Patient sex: M
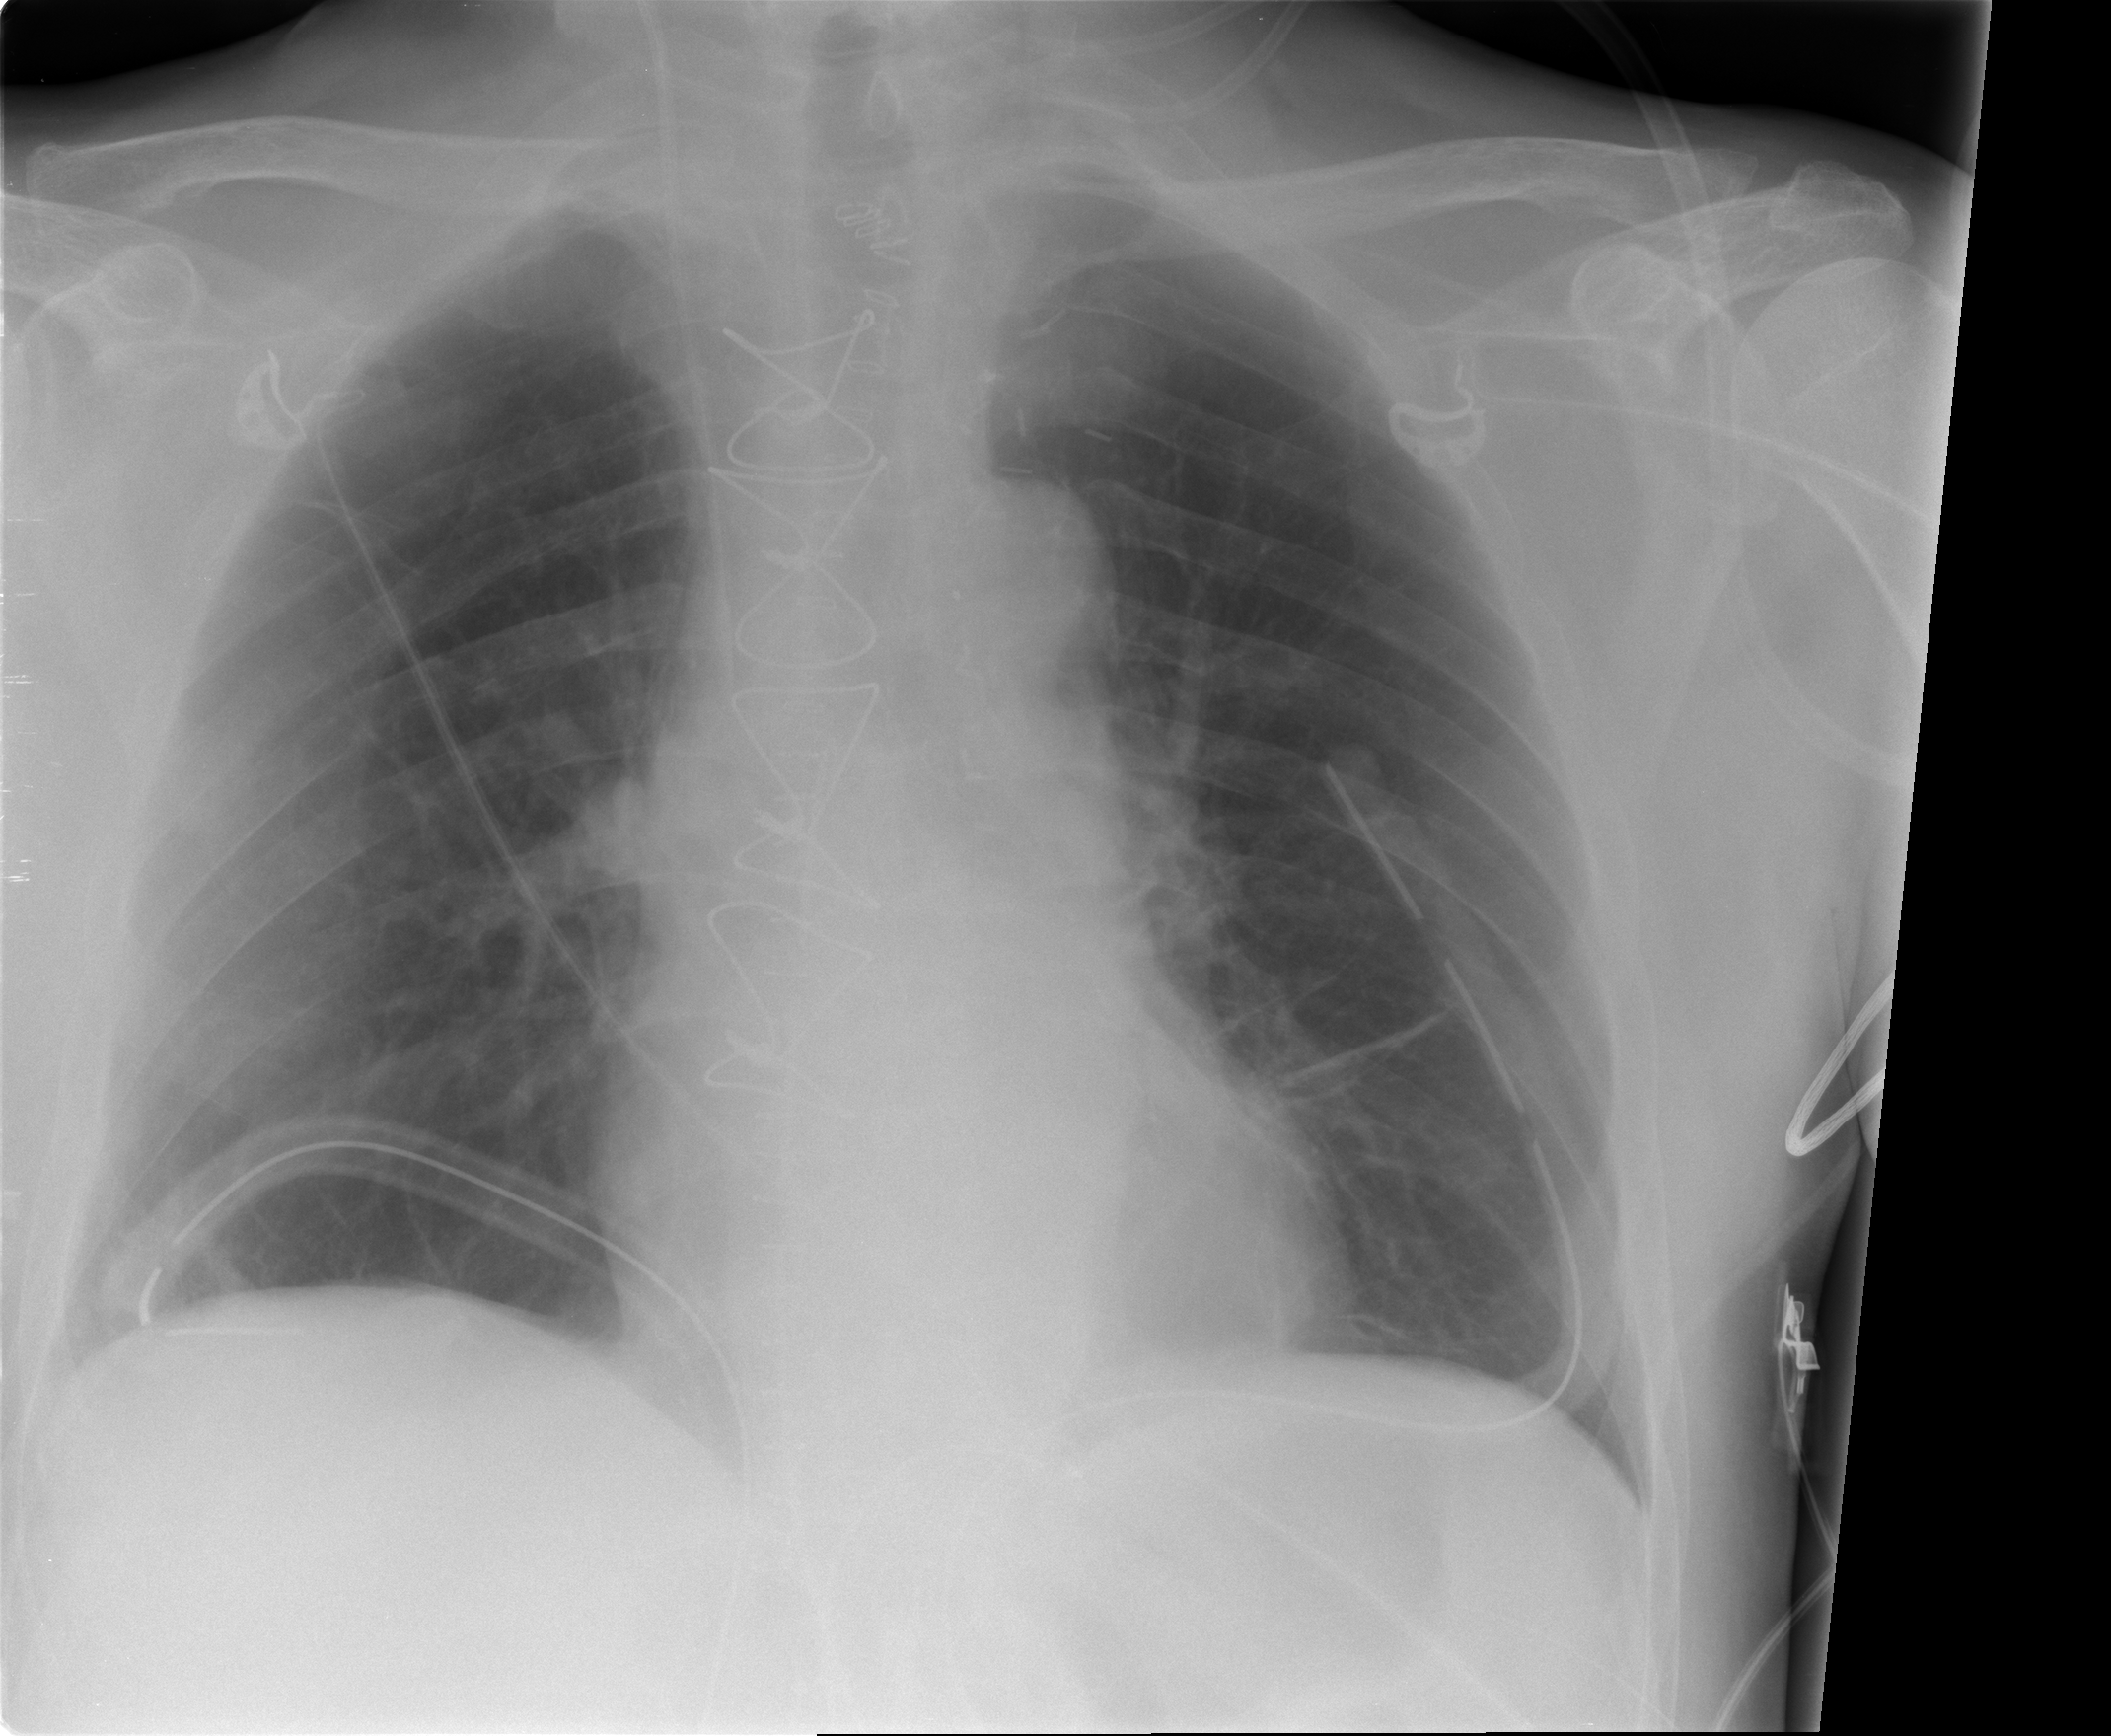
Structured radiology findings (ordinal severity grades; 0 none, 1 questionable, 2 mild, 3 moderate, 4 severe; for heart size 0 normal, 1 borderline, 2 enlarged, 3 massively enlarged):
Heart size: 0
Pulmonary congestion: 0
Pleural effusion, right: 1
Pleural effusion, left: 0
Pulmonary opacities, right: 0
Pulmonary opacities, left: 0
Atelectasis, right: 1
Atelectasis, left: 0